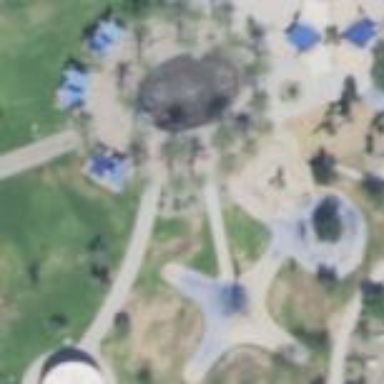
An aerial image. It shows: Playground area for leisure land.